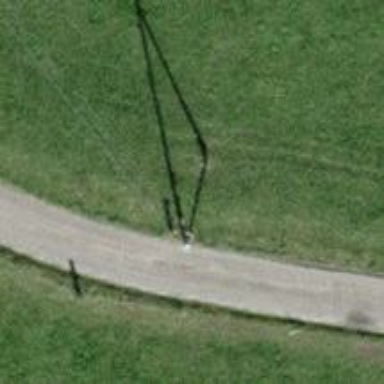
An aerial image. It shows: Straight power pole.